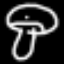
Label: mushroom